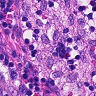
Metastatic tissue present: no